Question: I am developing an android application and want to test it on the my tablet. The tablet is shown on eclipse but this is the scenario
This tablet is supplied to me as a part of my project . It has a low end specs such as 512MB RAM , low internal memory etc.. I can run the app on my samsung smartphone but the aim of my project is to develop a customized app for the tablet(This tablet is called Aakash Tablet - a subsidized tablet by Govt of India for students)
I have enabled the debugging mode also turned the usb storage on when prompted.I am developing application on Linux . The Specs of the tablet are as follows:
Model No: T-A13
Android version: 4.0.4
Kernel Version : 3.0.8
After browsing the net , I came to conclusion that the drivers may not exist but don't know how do i get them . My work is stalled because of this ,Please help
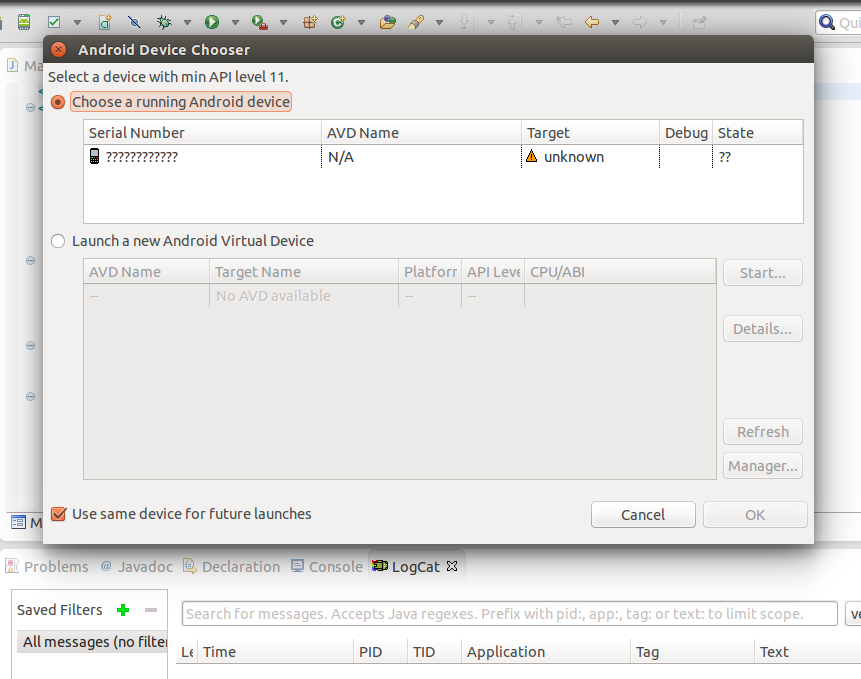
Answer: Add the drivers
<URL>
Get usb vendor id to be used while adding driver
<URL>